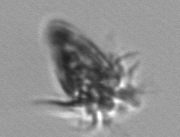
Label: Strombidium_tintinnodes